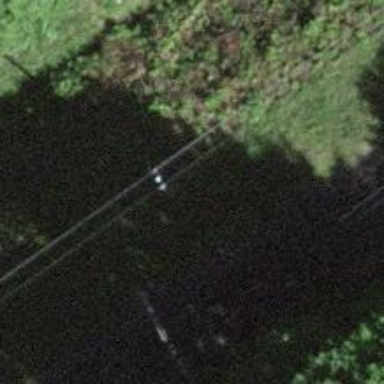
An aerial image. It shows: Power pole.